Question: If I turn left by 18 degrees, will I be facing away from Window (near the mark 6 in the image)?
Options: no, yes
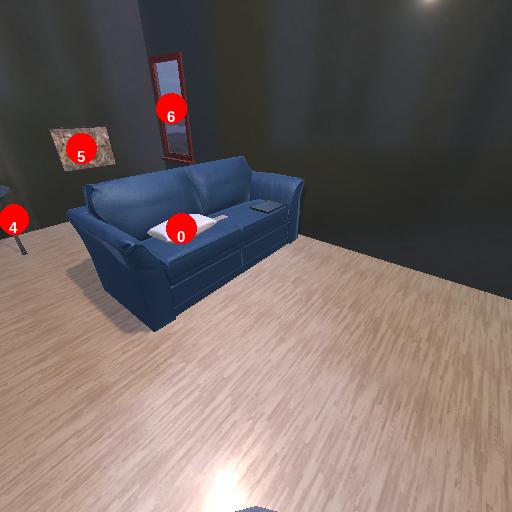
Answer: no